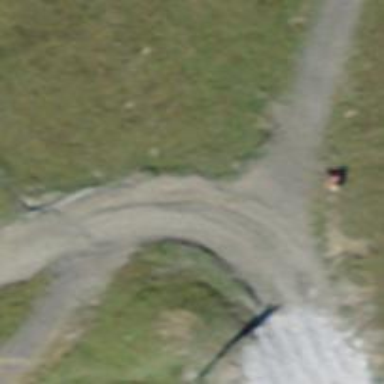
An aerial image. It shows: Unpaved track road.